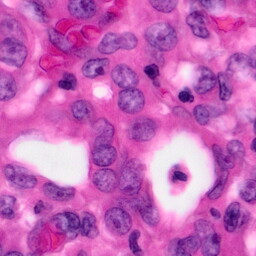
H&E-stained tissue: Pancreatic